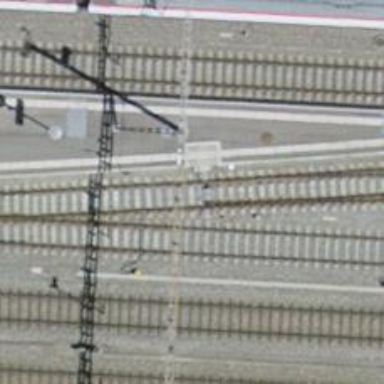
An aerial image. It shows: Railway switch.